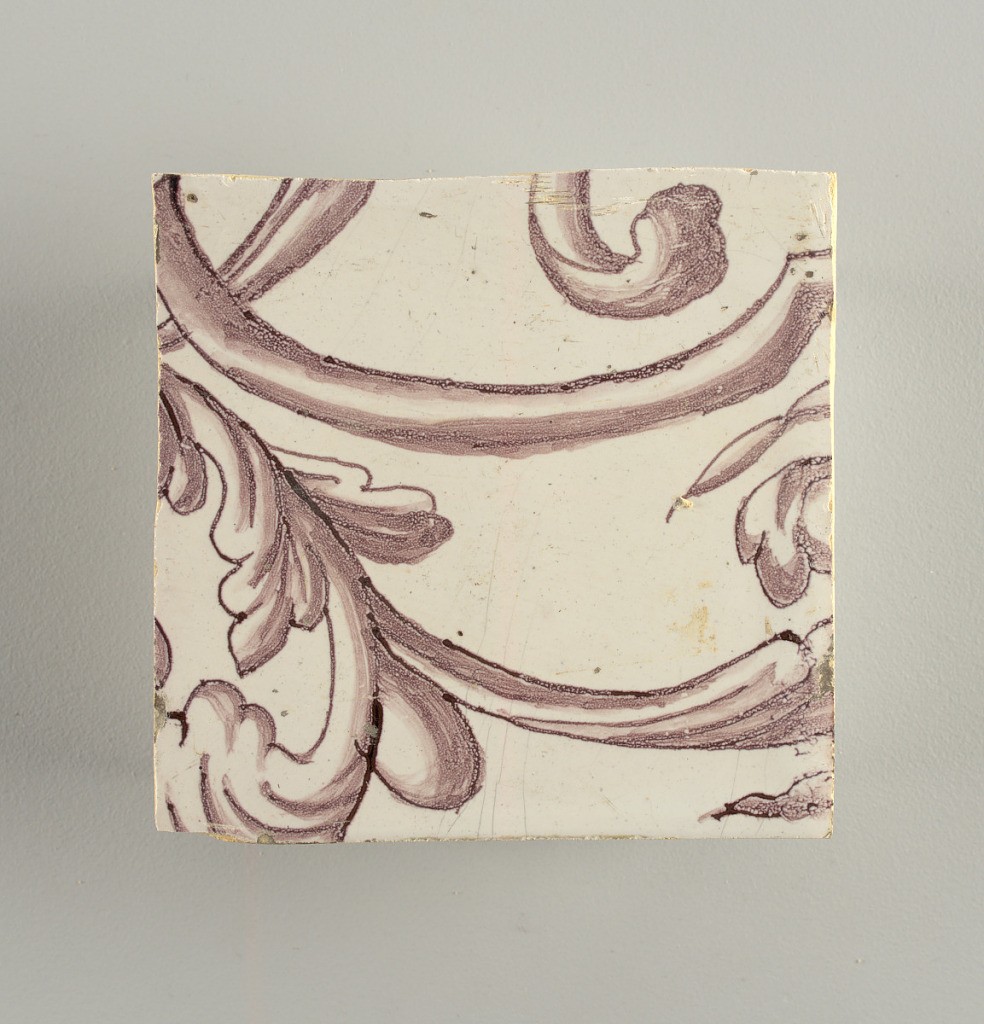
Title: Wall facing
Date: ca. 1725
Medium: Tin-glazed earthenware, underglaze
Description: Horizontal rectangle.  Thirty-seven tiles wide and twenty-one high with opening for door or window nineteen and one-half tiles high and twelve wide.  To left and right of opening, centered canopy above. Left, woman representing Hope, right, a sculputure urn.  Centered above opening, a mascaron.  Arabesque design of foliage.